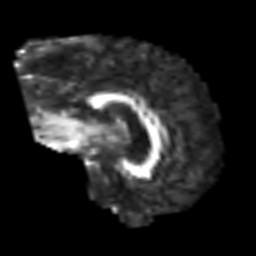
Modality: FA
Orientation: sagittal
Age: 47
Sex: male
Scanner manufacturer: siemens
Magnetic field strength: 3 T
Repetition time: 3.2 s
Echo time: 0.081 s